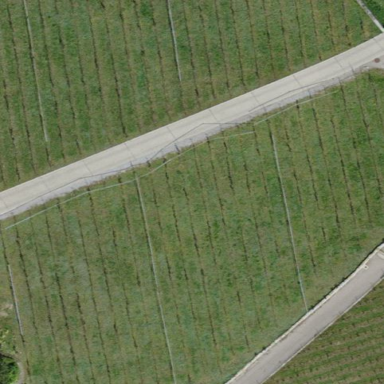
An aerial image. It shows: Beautiful vineyard in the countryside.